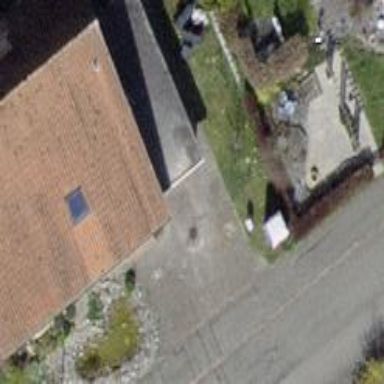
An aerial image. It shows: Carport building.